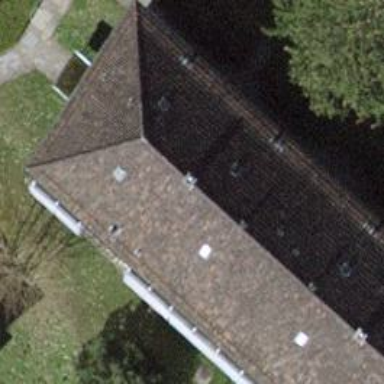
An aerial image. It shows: Building with hipped roof.